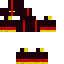
A female human skin with dark skin, wearing brown long hair dressed in a red hoodie and black pants, featuring a closed mouth.